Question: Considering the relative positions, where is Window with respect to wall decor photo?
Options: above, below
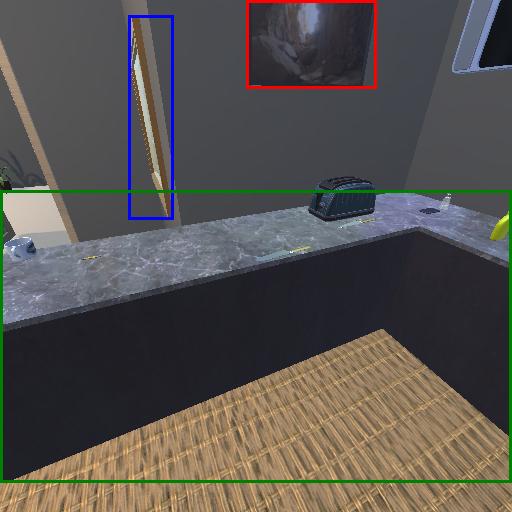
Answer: above